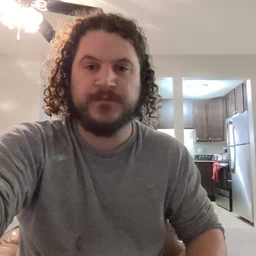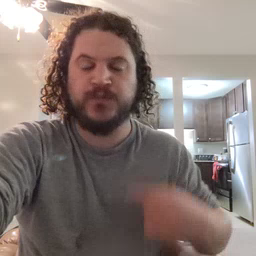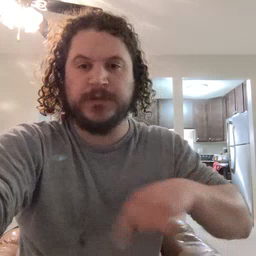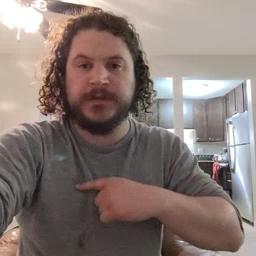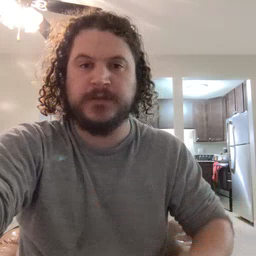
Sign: weus